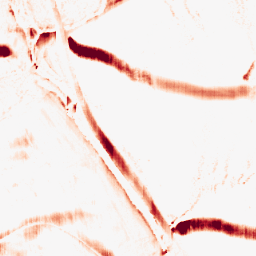
Category: morphological
Decomposition family: morphological_rect
Decomposition parameters: operation: opening
width: 5
height: 20
Upsampling method: sinc_blackman
Upsampling parameters: scale: 2
kernel_size: 4
Upsampling scale: 2